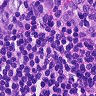
Metastatic tissue present: no